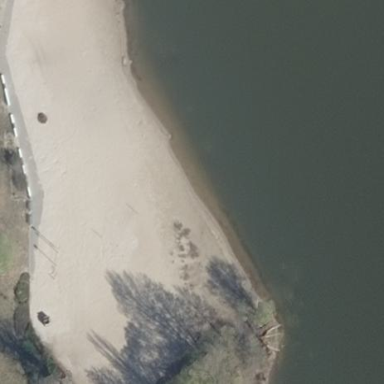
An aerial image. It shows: Beautiful beach with natural surroundings.